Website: bh-photo
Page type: address-validator
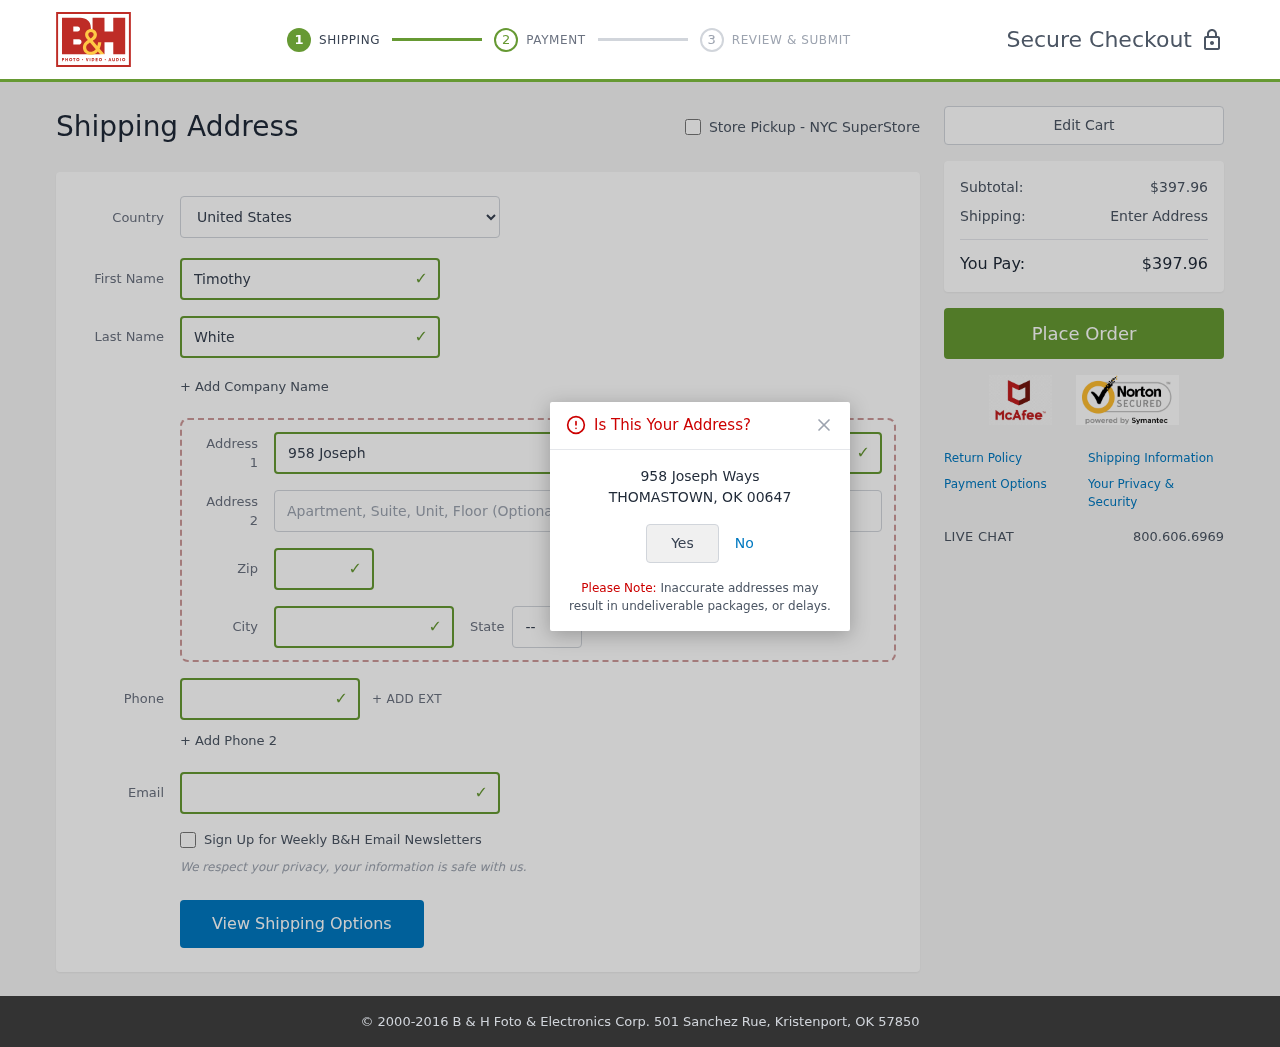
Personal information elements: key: PII_CITY
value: Thomastown
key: PII_COUNTRY
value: United States
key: PII_EMAIL
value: timothywhite@hotmail.com
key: PII_FIRSTNAME
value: Timothy
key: PII_LASTNAME
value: White
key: PII_PHONE
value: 7377985466
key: PII_POSTCODE
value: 00647
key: PII_STATE_ABBR
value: OK
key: PII_STREET
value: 958 Joseph Ways
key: PII_STREET2
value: Apt. 557
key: PII_CITY_CONFIRM
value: THOMASTOWN
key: PII_POSTCODE_FULL
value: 00647
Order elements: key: ORDER_SUBTOTAL
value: $397.96
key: ORDER_TOTAL
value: $397.96